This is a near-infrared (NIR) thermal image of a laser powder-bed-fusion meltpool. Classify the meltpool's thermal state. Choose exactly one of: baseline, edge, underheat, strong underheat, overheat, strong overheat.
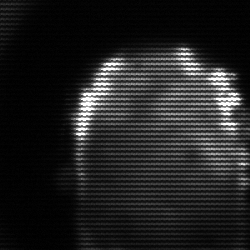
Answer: baseline